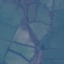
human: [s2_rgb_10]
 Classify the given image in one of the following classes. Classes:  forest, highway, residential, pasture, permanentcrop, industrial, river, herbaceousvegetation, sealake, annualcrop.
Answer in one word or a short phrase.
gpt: Pasture